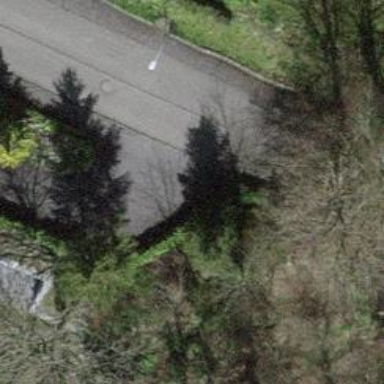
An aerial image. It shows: Kerb barrier.